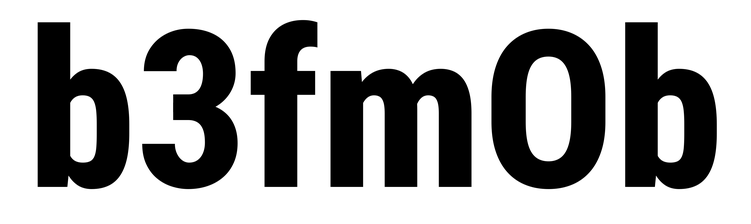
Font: Roboto_Condensed_ExtraBold